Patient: sex M, age 72
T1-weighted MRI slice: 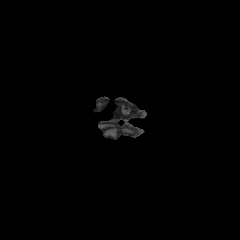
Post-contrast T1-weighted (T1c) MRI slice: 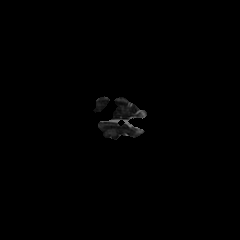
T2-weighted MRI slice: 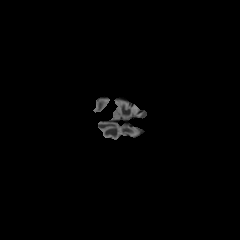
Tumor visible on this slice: no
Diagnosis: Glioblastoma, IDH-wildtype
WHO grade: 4